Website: lowes
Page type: billing-address
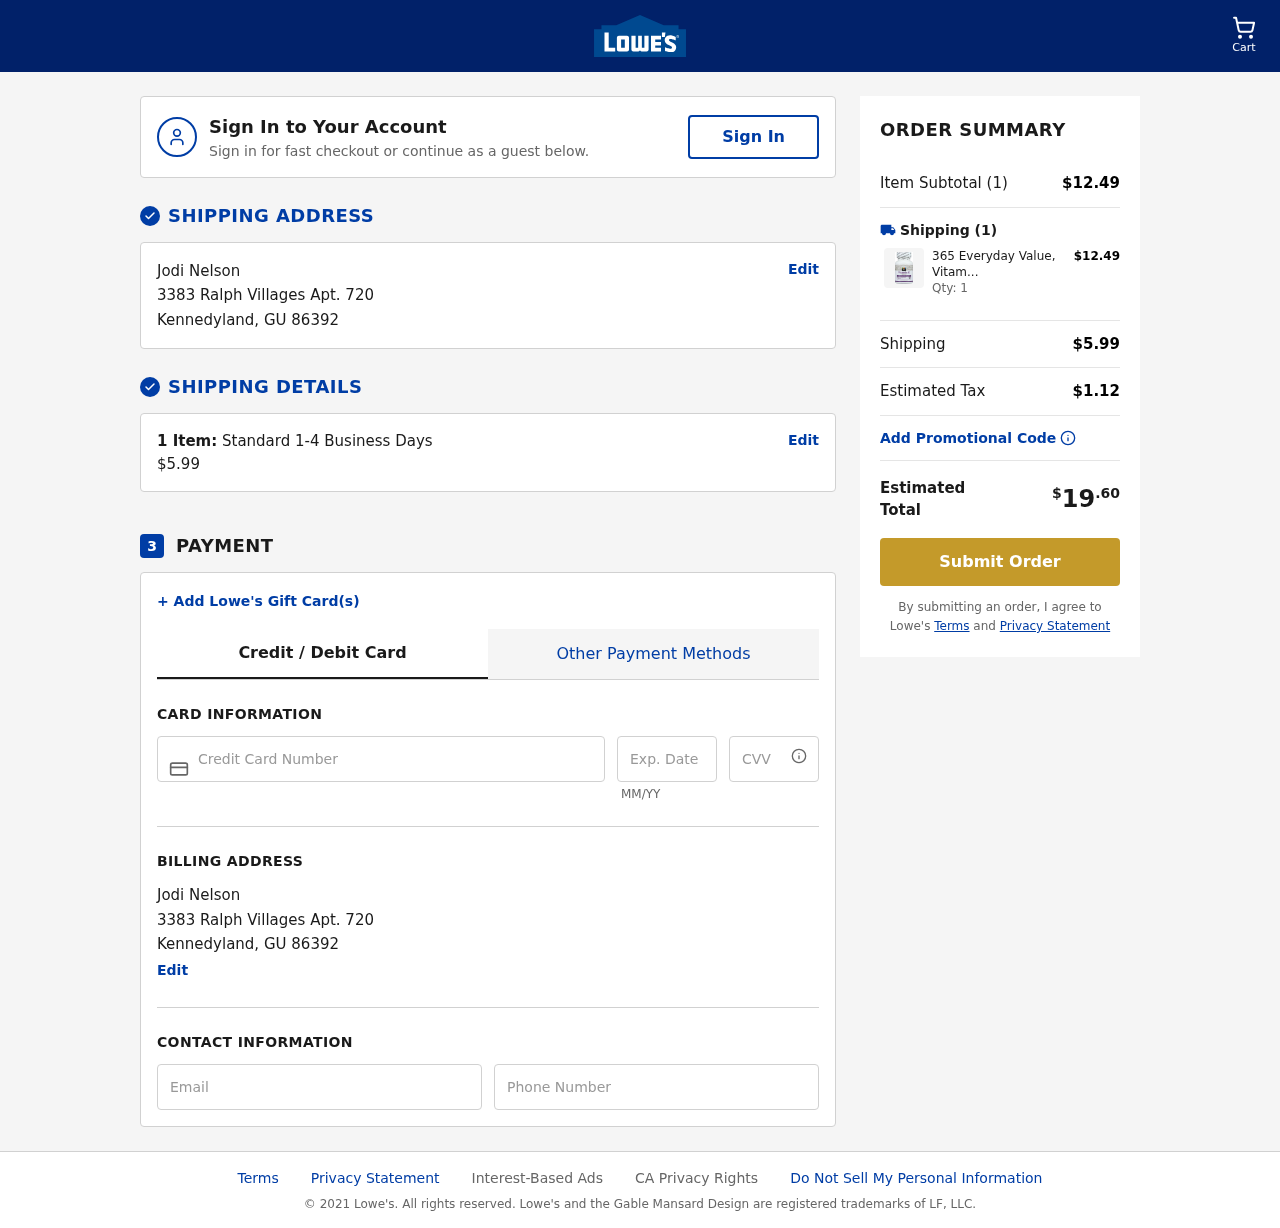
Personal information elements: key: PII_CARD_CVV
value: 507
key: PII_CARD_EXPIRY
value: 08/30
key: PII_CARD_NUMBER
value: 6551 6091 8813 5063
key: PII_CITY
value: Kennedyland
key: PII_EMAIL
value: jodinelson@gmail.com
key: PII_FULLNAME
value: Jodi Nelson
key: PII_PHONE
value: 2128576328
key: PII_POSTCODE
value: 86392
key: PII_STATE_ABBR
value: GU
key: PII_STREET
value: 3383 Ralph Villages Apt. 720
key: PII_FULLNAME2
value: Jodi Nelson
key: PII_CITY2
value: Kennedyland
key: PII_STATE_ABBR2
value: GU
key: PII_POSTCODE_FULL
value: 86392
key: PII_POSTCODE_NUMERIC
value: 86392
Product elements: key: PRODUCT1_NAME
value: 365 Everyday Value, Vitamin K 120mcg, 100 ct
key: PRODUCT1_PRICE
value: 12.49
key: PRODUCT1_QUANTITY
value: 1
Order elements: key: ORDER_NUM_ITEMS
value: Cart
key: ORDER_NUM_ITEMS
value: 1 Item:
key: ORDER_NUM_ITEMS
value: Item Subtotal (1)
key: ORDER_SHIPPING_COST
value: $5.99
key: ORDER_SUBTOTAL
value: $12.49
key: ORDER_TAX
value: $1.12
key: ORDER_TOTAL
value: $19.60